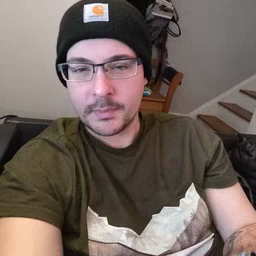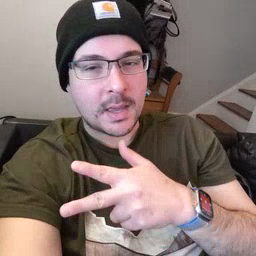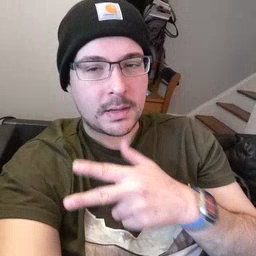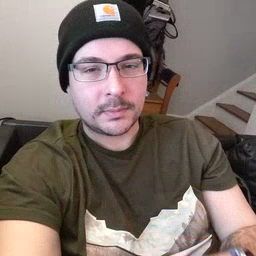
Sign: hen